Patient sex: F
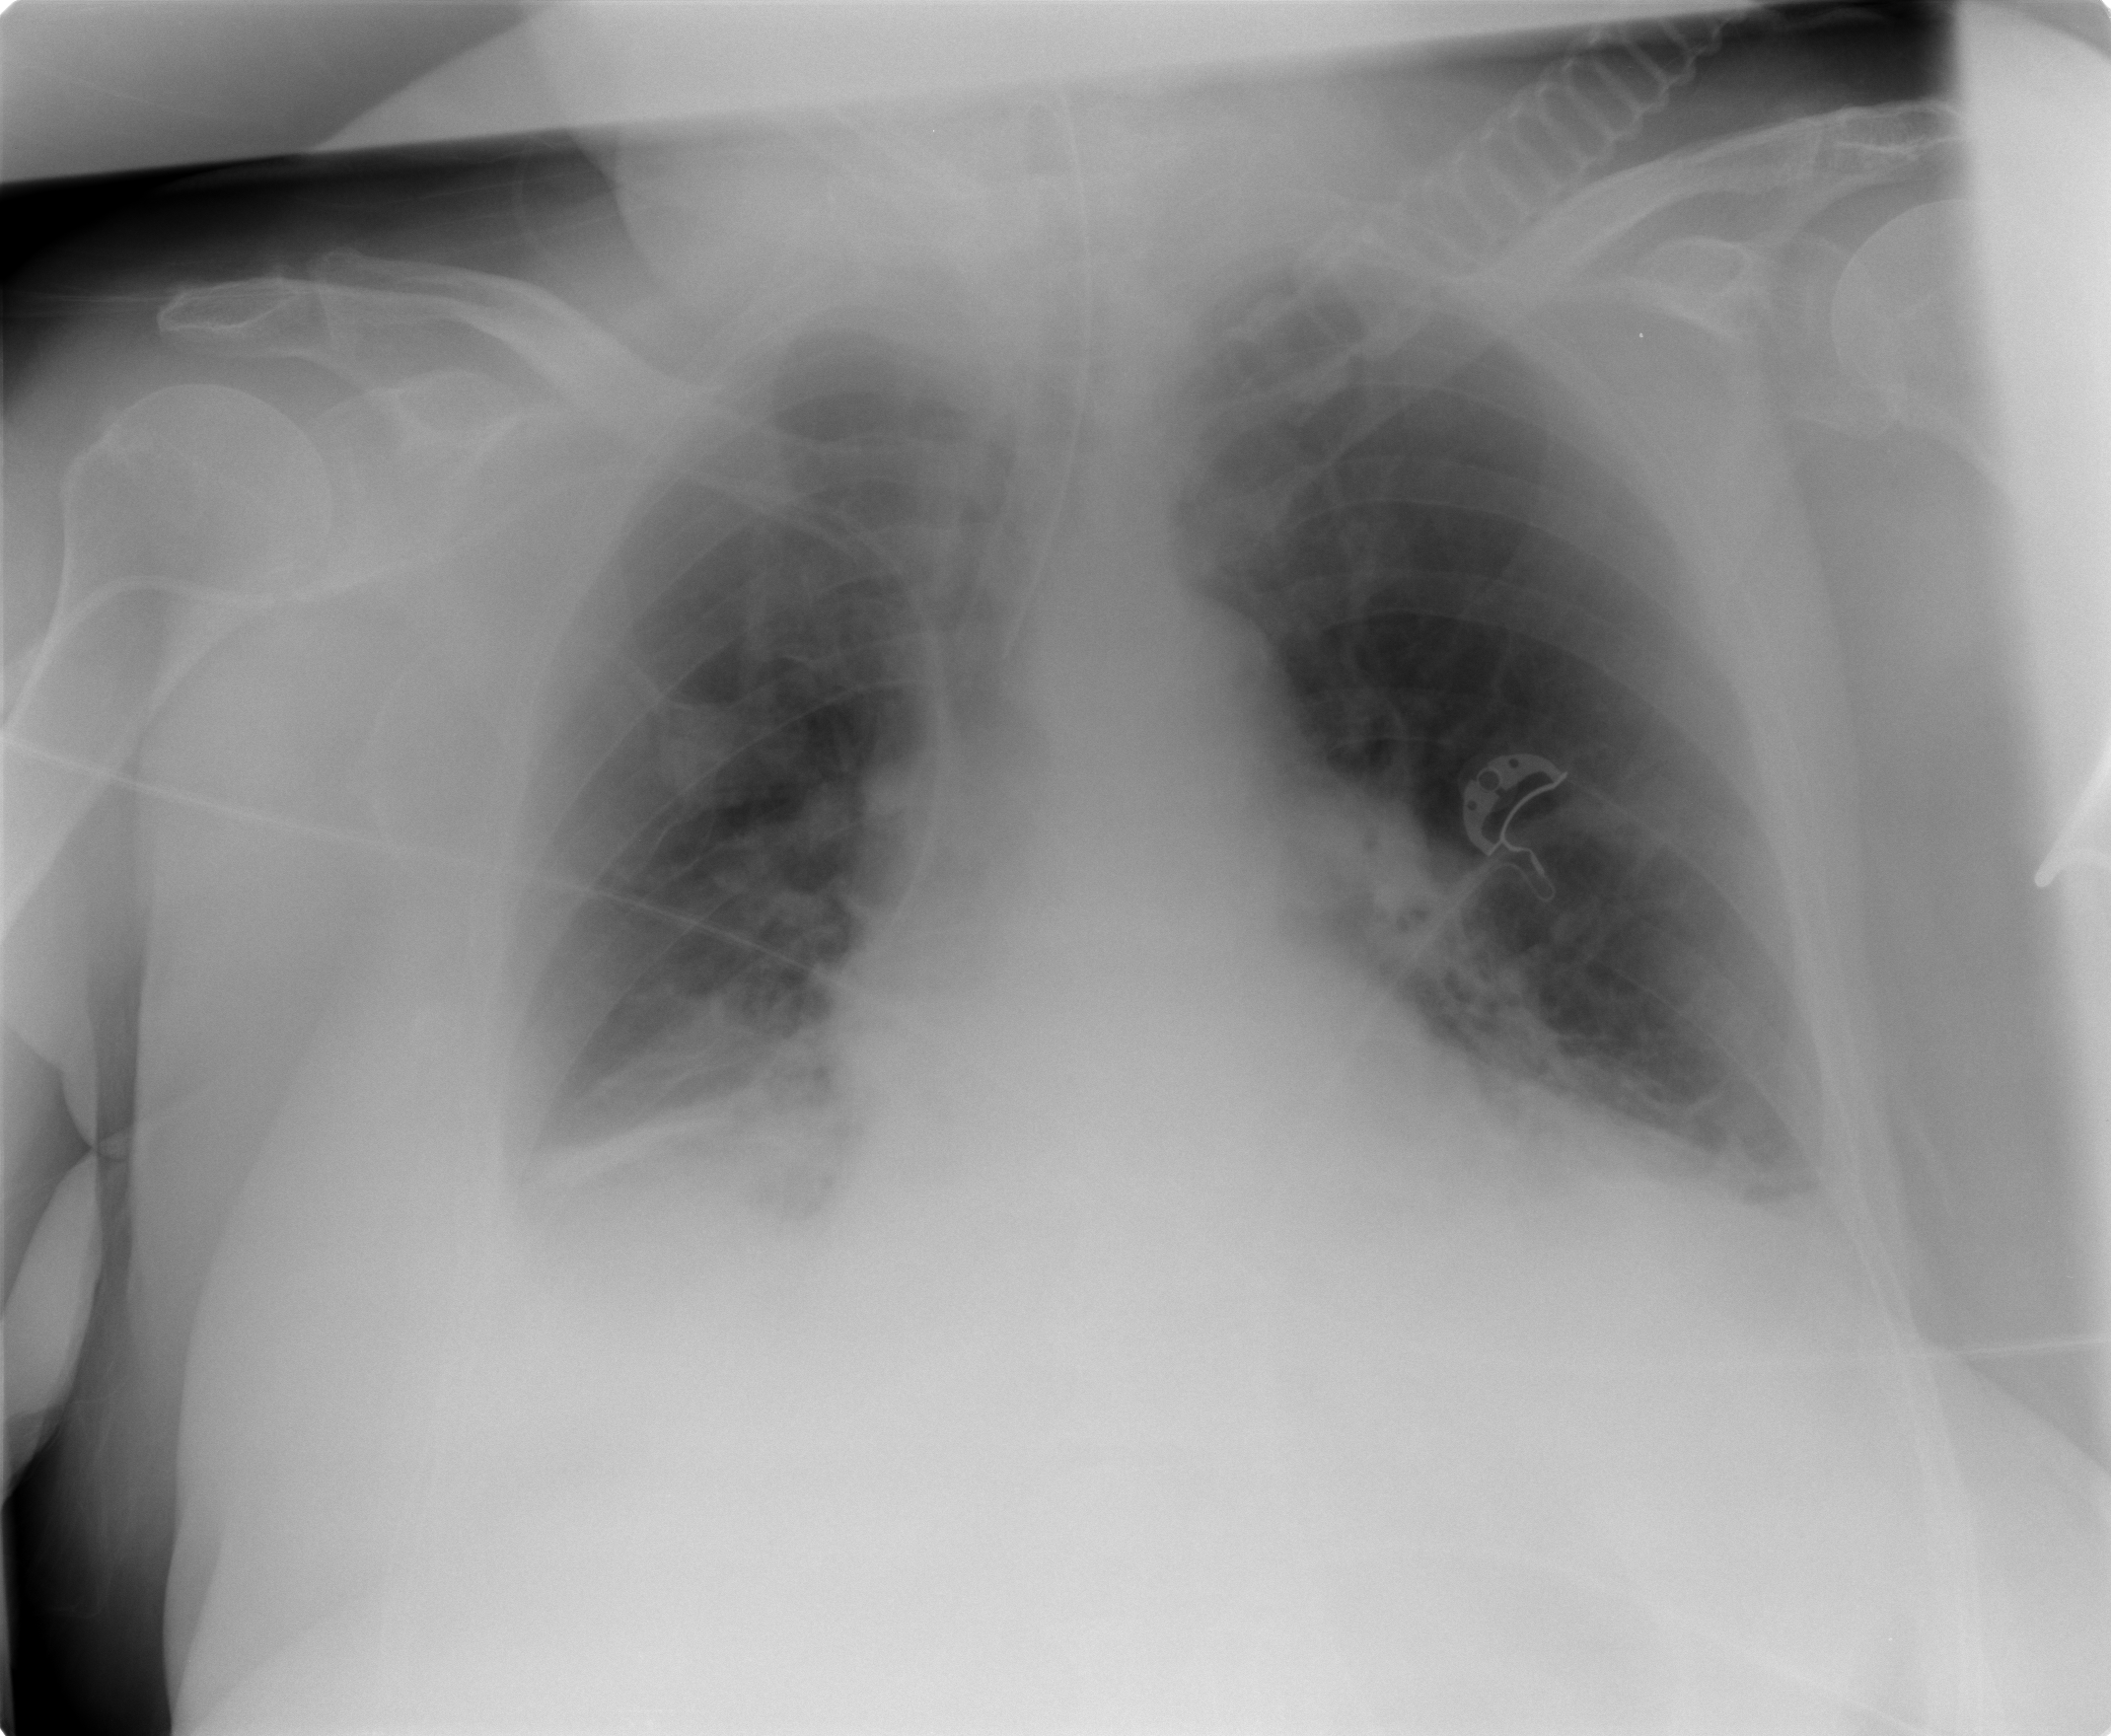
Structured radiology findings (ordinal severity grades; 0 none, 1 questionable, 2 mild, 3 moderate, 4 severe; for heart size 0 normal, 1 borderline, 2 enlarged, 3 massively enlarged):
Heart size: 0
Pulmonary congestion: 2
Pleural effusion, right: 2
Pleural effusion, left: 2
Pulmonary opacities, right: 2
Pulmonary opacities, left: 0
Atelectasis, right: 3
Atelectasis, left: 2